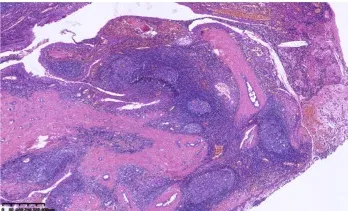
Microscopic features of Case 1. Under a low-magnification microscope, the tumour exhibited polycystic structure.
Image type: pathology (h&e)